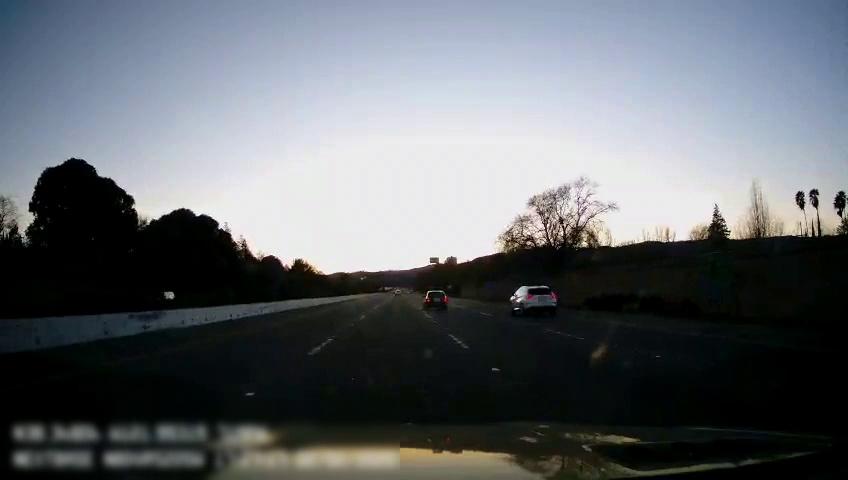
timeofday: Day
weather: Cloudy
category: Drivable Space
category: Vehicles | SUV
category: Vehicles | Car
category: Vehicles | Car
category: Lanes | Current Lane
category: Lanes | Current Lane
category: Lanes | Alternate Lane
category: Lanes | Alternate Lane